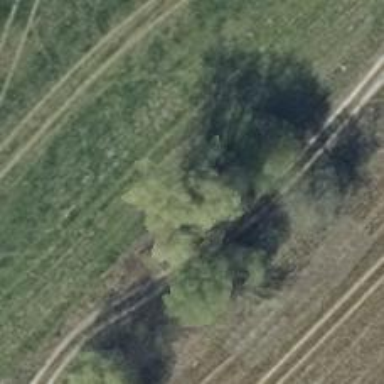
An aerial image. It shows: Deciduous broadleaved tree.